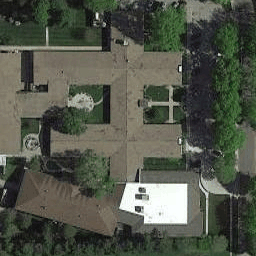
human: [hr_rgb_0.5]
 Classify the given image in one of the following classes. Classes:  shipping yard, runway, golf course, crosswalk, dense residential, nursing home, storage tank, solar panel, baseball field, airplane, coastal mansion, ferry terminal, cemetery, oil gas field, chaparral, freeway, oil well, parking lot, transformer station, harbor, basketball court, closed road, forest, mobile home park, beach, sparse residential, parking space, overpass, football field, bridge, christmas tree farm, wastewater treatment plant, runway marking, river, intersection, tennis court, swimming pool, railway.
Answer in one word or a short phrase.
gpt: nursing home